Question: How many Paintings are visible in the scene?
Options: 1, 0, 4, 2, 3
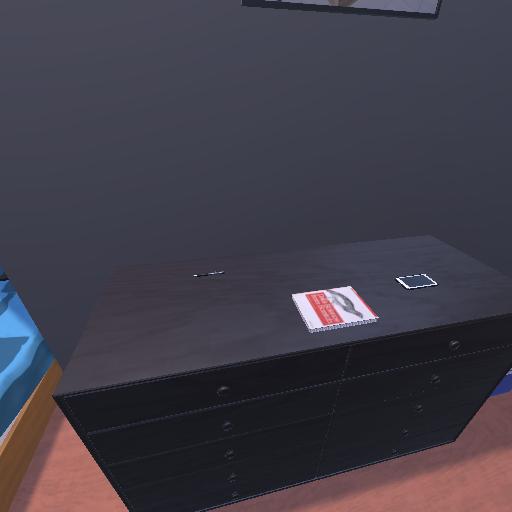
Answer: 1